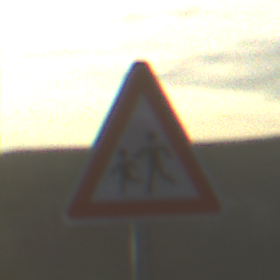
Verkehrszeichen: KinderRechts
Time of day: SunriseSunset
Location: Outdoor (Nature)
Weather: PartlyCloudy
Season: NotSpecified
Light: Natural